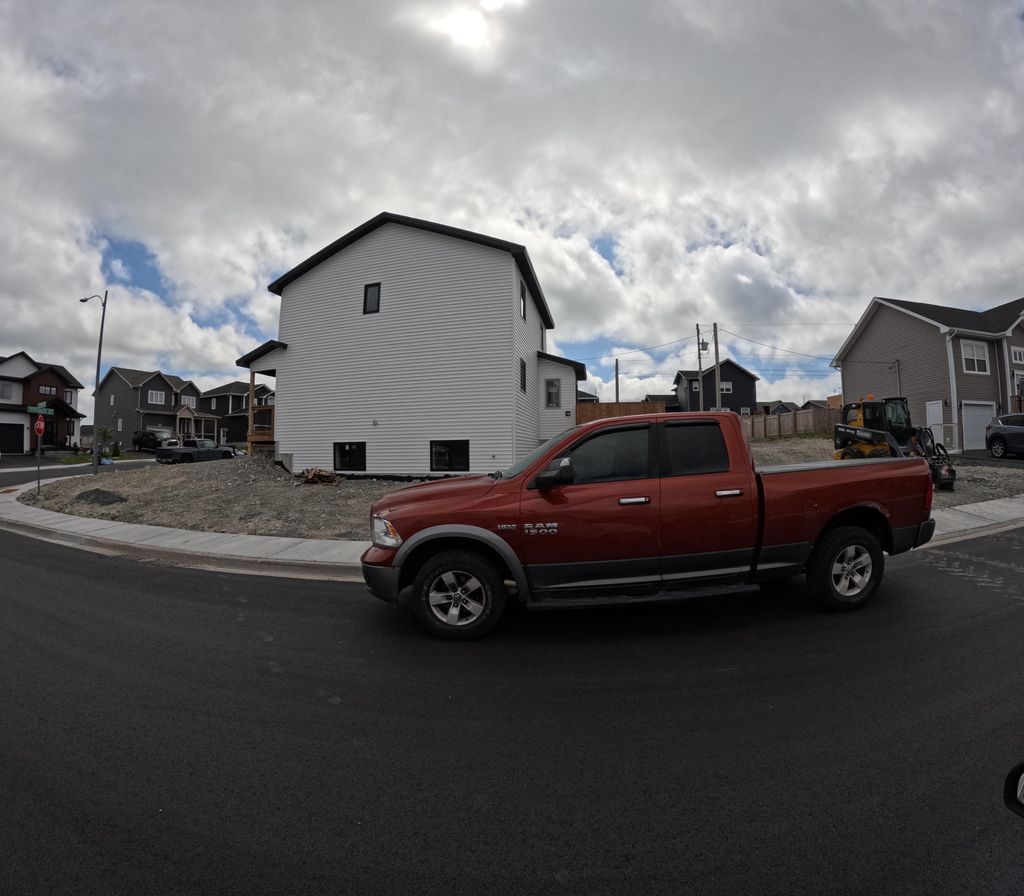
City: st_johns